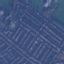
Land use / land cover: Residential